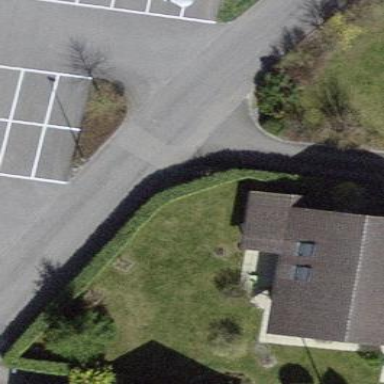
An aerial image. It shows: Residential building.